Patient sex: M
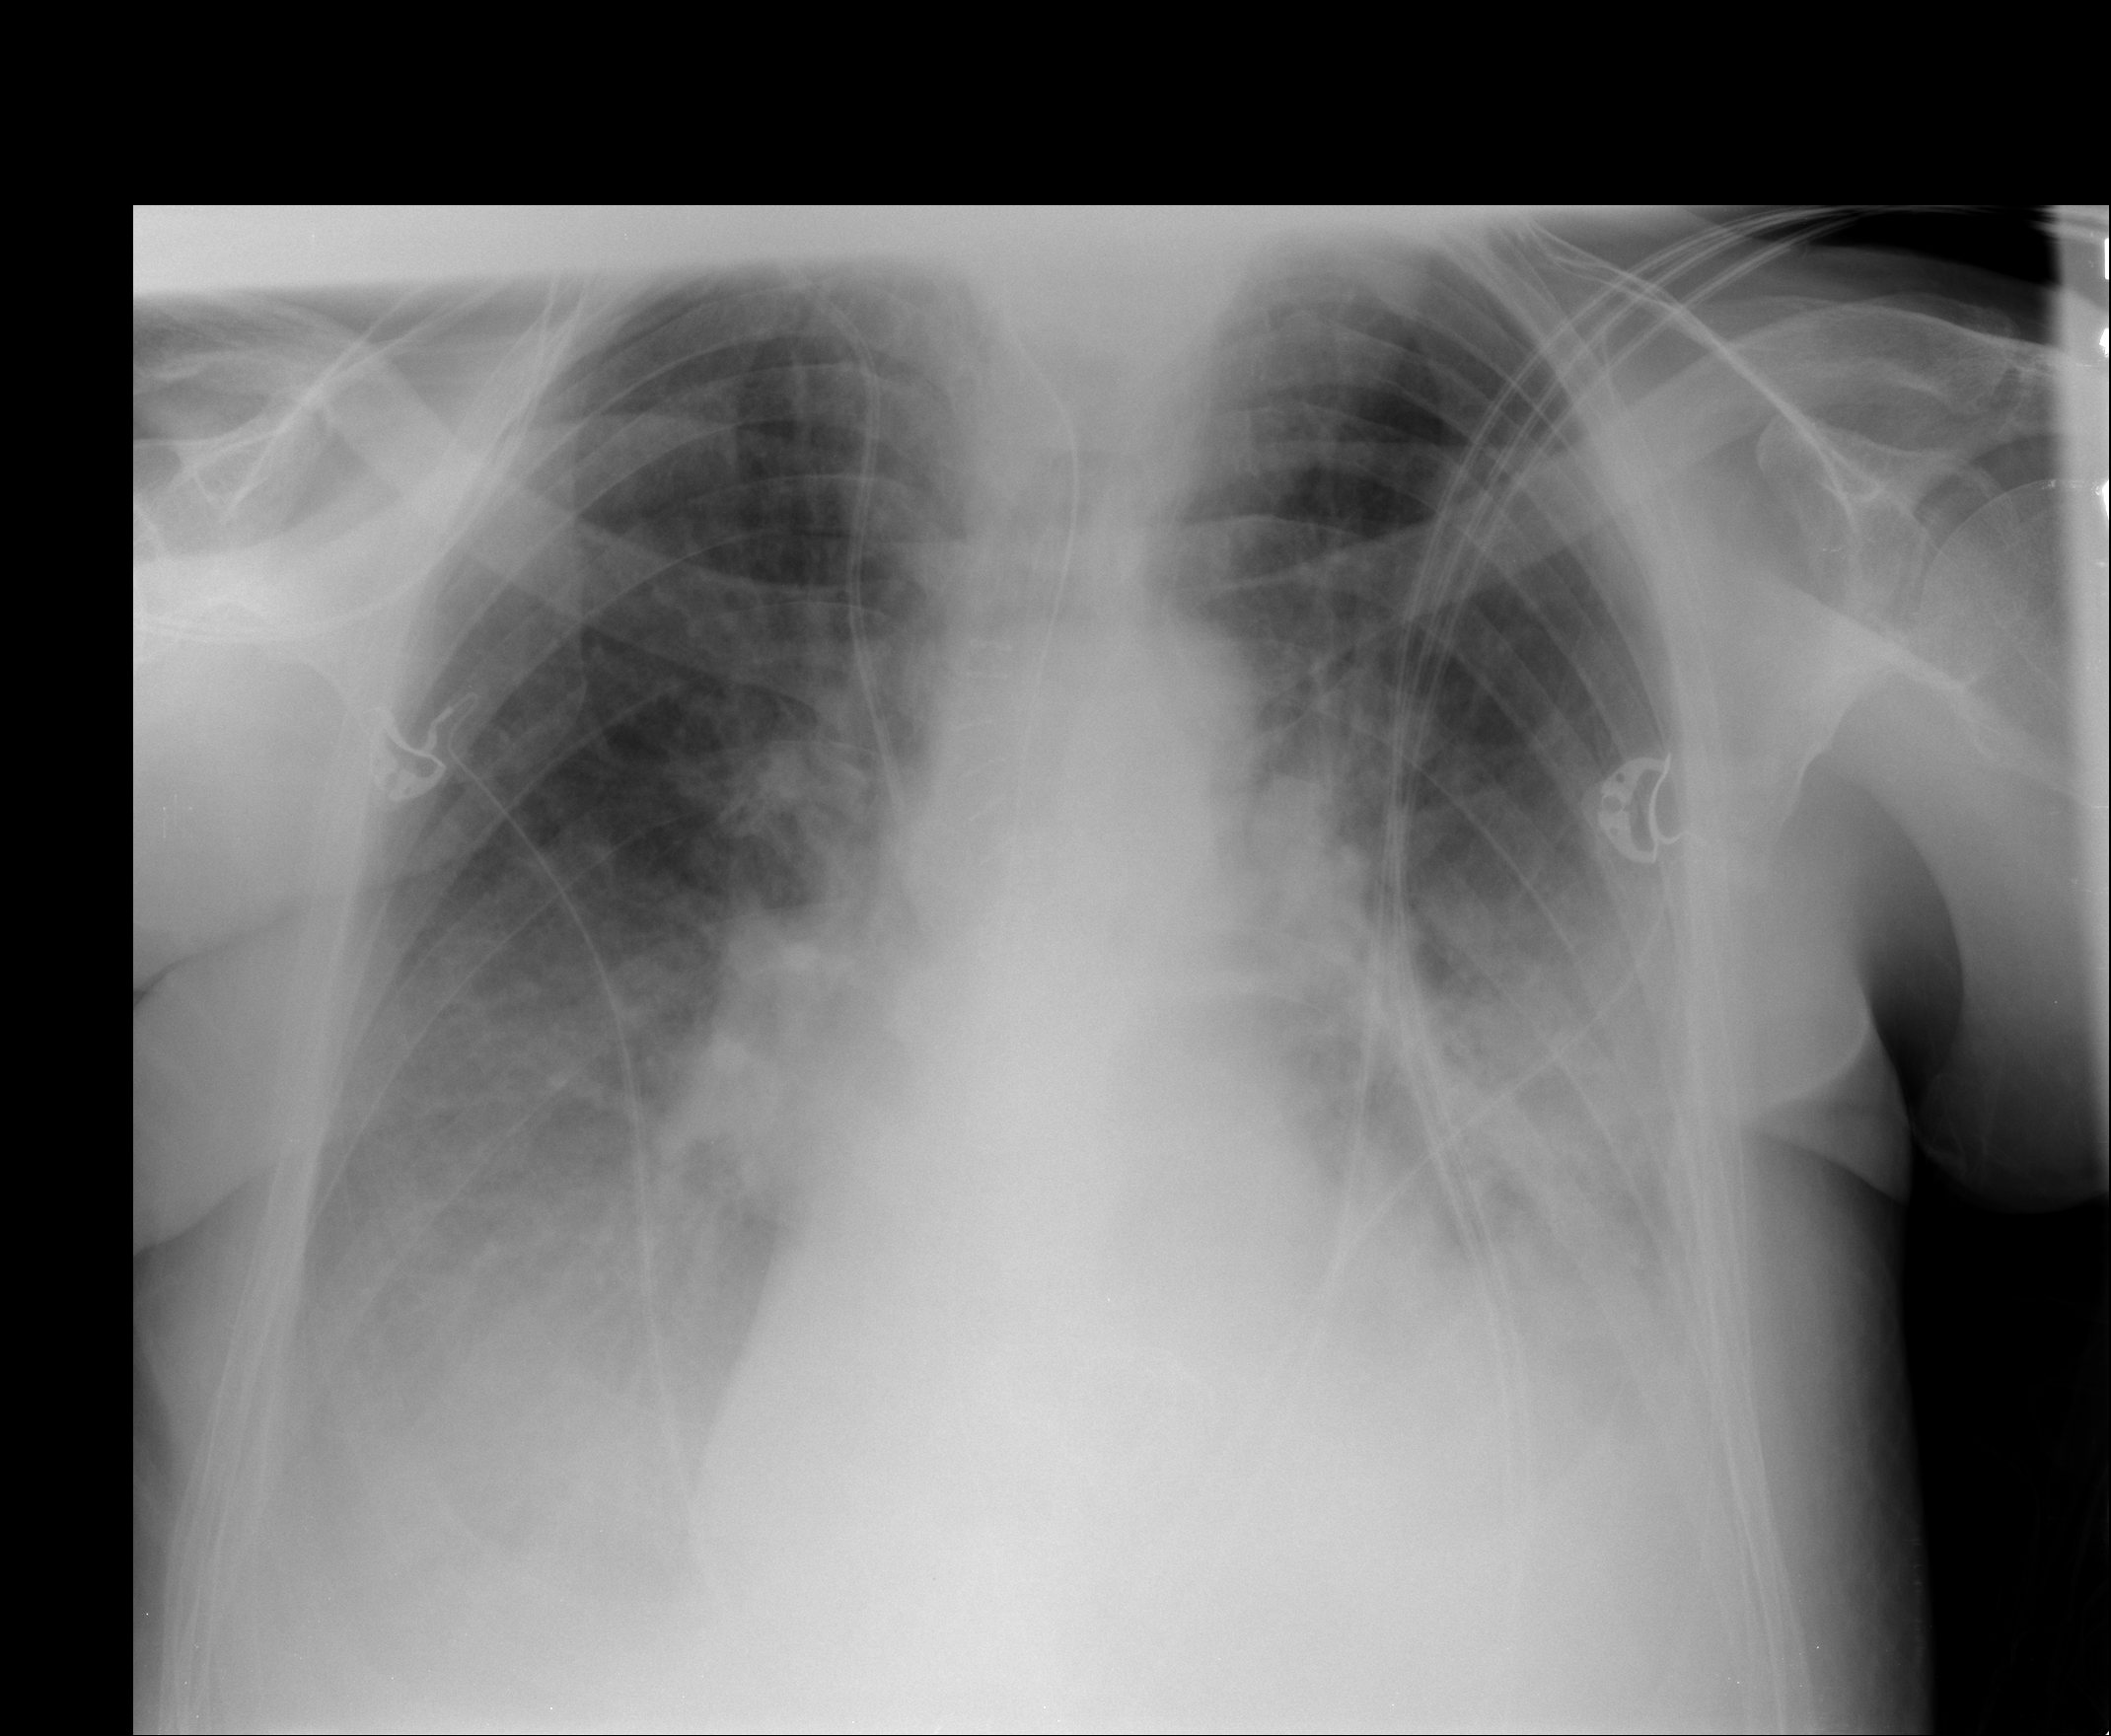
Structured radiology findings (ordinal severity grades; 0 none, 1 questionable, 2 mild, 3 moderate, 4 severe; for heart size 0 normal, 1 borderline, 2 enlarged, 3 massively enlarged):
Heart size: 2
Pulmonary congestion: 3
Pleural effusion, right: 3
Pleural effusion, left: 3
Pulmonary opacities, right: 2
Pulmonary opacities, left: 2
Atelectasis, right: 3
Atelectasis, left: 3